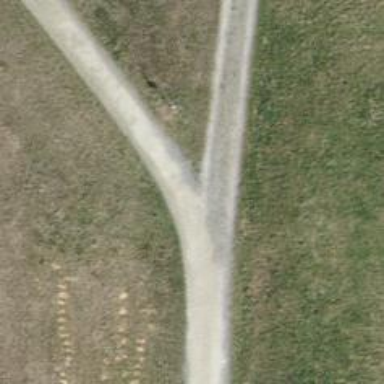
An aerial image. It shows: Agricultural track with compacted grade 2 surface suitable for agricultural vehicles.